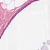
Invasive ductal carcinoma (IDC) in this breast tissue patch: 0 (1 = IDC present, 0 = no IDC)